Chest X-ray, PA view. Patient: 41 years old, sex F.
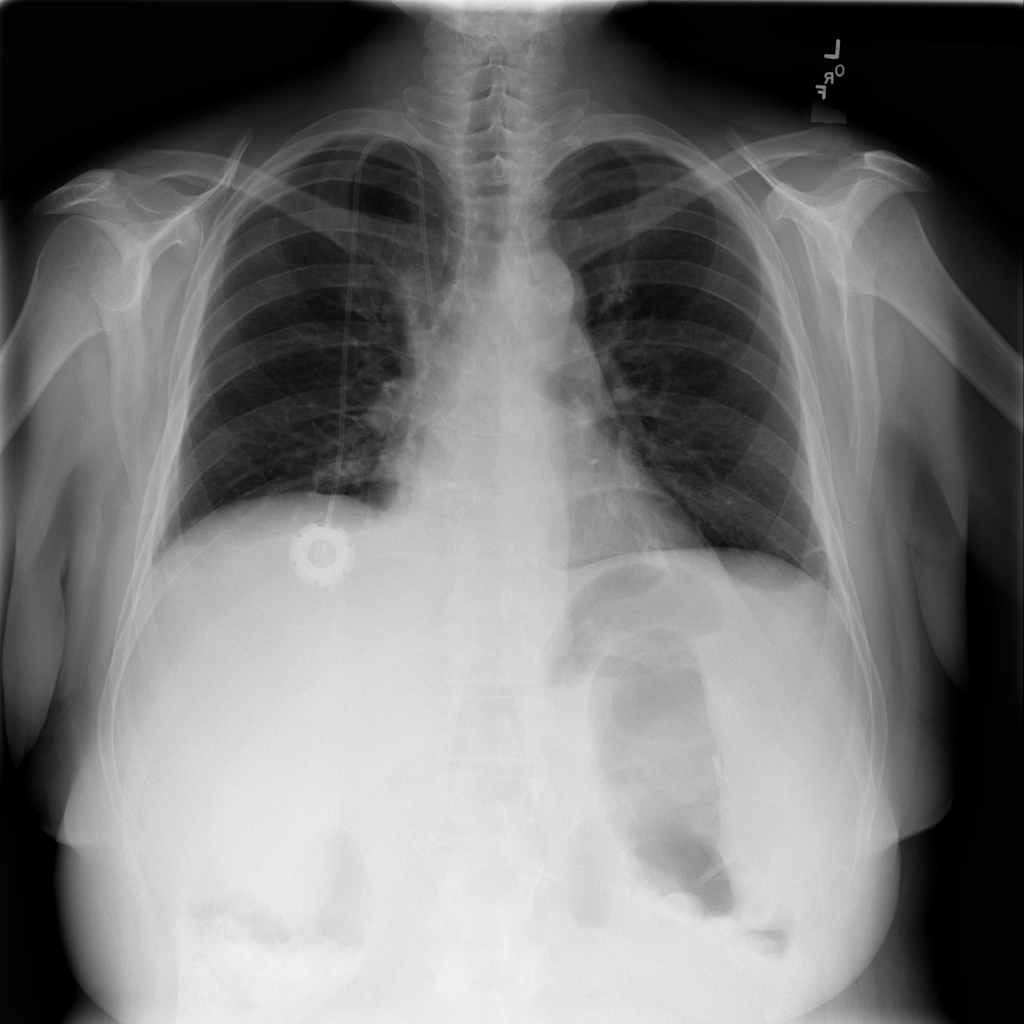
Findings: Effusion